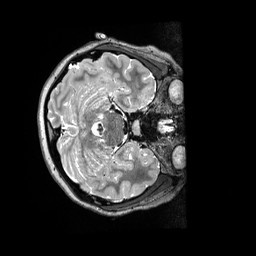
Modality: T2w
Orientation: axial
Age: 12
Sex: female
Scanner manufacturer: siemens
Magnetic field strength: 3 T
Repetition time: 3.2 s
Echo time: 0.564 s